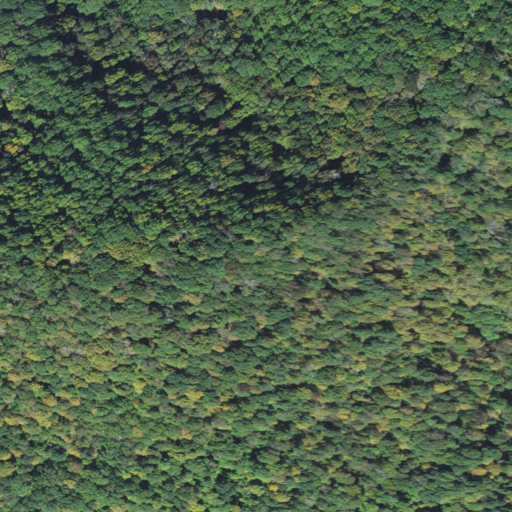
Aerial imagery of mountain in North Carolina named Ben Cox Knob containing deciduous forest and shrub